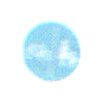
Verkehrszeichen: GetrennterRadUndGehwegRadwegLinks
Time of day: SunriseSunset
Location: Outdoor (Nature)
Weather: Clear
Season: NotSpecified
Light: Natural